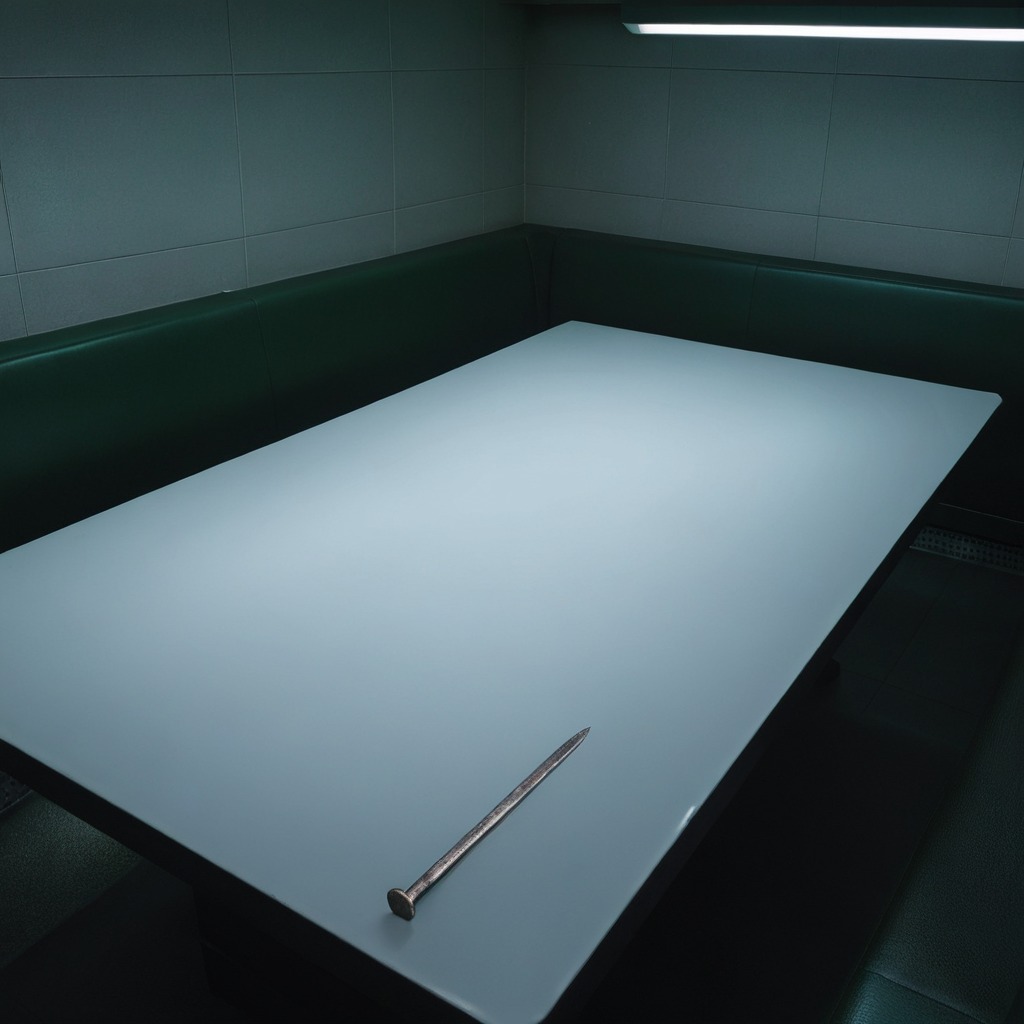
A iron nail lying on a clean empty table in a railway signal maintenance room lit by harsh overhead fluorescents photorealistic surface textures crisp shadows high dynamic range